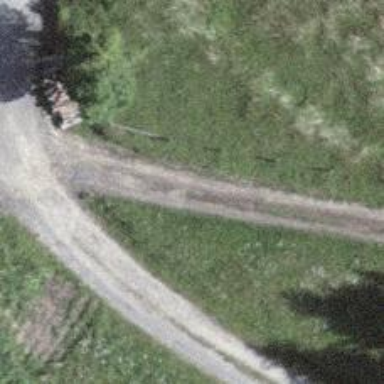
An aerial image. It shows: Path.